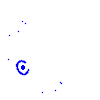
Particle: pion